Question: For a Christmas Market, I'm currently working on a Google Maps map. I load a sprite of different icons representing the market boothes in their different sizes:

(the greyed out version is for deactivated status):
<URL>
Everything works fine so far, as long as the user does not zoom in or out - if so, the boothes are not scaled and consequently seem far too big or small.
I thought I might predefine another set of icons, containing the same markers, but with scaled markerImages. Unfortunately, I can't get this to work:
'''
for(i=0; i<markerSizes.length; i++){
var aktiv = new google.maps.MarkerImage(
"http://www.felixkittler.de/area51/googlemaps/buden/SPRITE.png",
new google.maps.Size(markerSizes[i], 27, "px", "px"),
new google.maps.Point(85, i*30),
new google.maps.Point(0, 0),
new google.maps.Size(markerSizes[i]*2, 14) //this doesn't work!!!
);
gicons_aktiv.push(aktiv);
}
'''
I do not yet track the zoom_changed event, but I set up a version of my file which should use the scaled icons:
<URL>
(scaling up (x2) in lines 116 & 125).
Any ideas how to solve this problem?
Since this is not the only sprite I'm using, I would like to avoid uploading multiple resolutions of the same sprite, scaling up or down would be much more convenient.
Thanks!!!
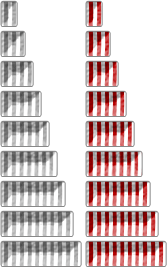
Answer: So, I just found out by myself.
Thanks to Marc Ridey for <URL>!
Marker Image for original size:
'''
var original = new google.maps.MarkerImage(
"http://www.path/to/sprite.png",
new google.maps.Size(markerSizes[i], 24), //marker height=24, width in array
new google.maps.Point(0, i*30), // each row of the sprite grid is 30px tall
new google.maps.Point(0, 0),
null // use file dimensions 168 x 270px
);
'''
Marker Image for displaying marker scaled 50% down:
'''
var half = new google.maps.MarkerImage(
"http://www.path/to/sprite.png",
new google.maps.Size(markerSizes[i]/2, 12),
new google.maps.Point(0, i*15),
new google.maps.Point(0, 0),
new google.maps.Size(84, 135) // original dimension of sprite: 168 x 270 px
);
'''
Hope this helps anyone (: